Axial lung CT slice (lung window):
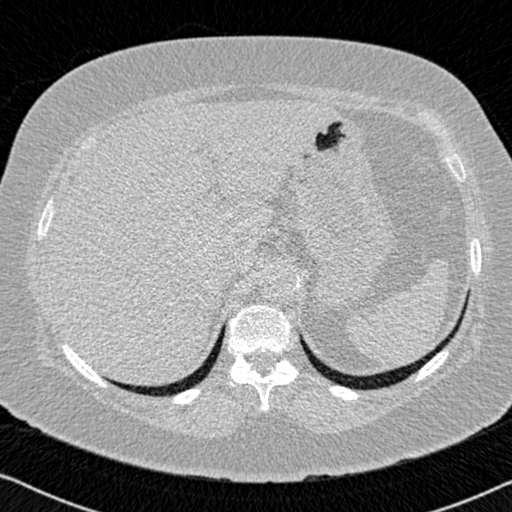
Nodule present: no